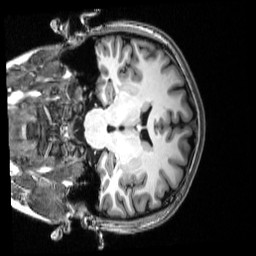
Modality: T1w
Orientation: coronal
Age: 20
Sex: female
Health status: healthy
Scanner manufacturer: siemens
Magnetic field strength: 3 T
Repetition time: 2.53 s
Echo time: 0.00339 s